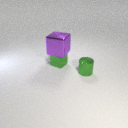
large purple metal cube above small green metal cube